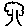
Label: tree